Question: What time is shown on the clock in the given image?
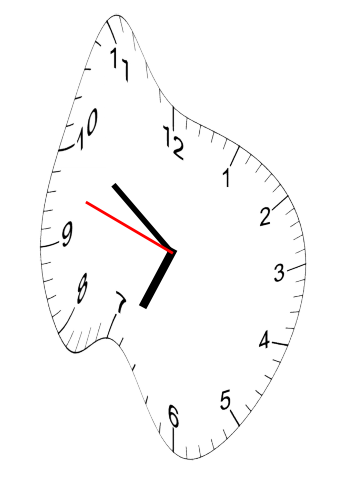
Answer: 06:50:48